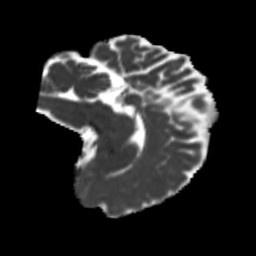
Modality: MD
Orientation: sagittal
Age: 36
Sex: female
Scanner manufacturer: siemens
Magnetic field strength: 3 T
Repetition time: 5.25 s
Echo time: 0.08 s